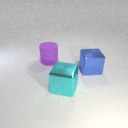
large cyan metal cube in front of large blue metal cube